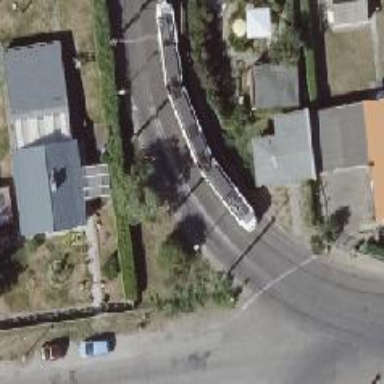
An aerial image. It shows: Tram stop position for public transport.